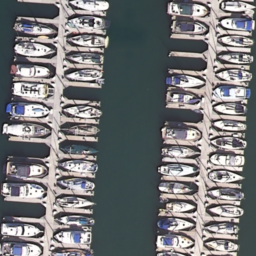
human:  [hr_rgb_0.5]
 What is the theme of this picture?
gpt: harbor

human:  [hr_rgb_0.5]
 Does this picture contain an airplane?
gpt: no

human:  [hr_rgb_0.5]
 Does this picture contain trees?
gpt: no

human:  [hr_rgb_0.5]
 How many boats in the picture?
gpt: forty-nine

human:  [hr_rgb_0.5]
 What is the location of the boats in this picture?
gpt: left and right